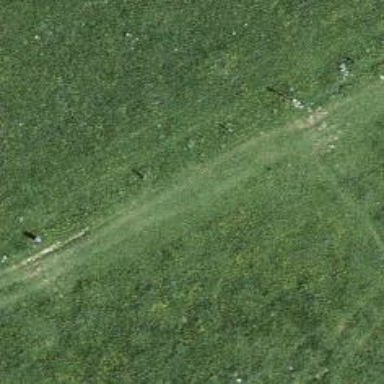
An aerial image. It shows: Path covered in grass.